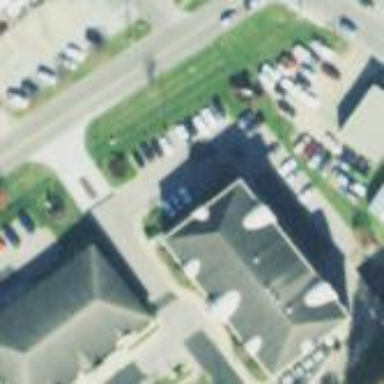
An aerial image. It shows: Parking area.